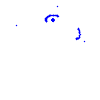
Particle: proton